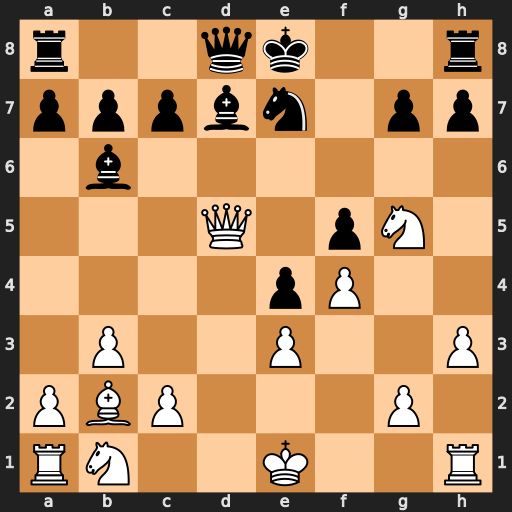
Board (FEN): r2qk2r/pppbn1pp/1b6/3Q1pN1/4pP2/1P2P2P/PBP3P1/RN2K2R
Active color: w
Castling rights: KQkq
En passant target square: -
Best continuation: Qf7#